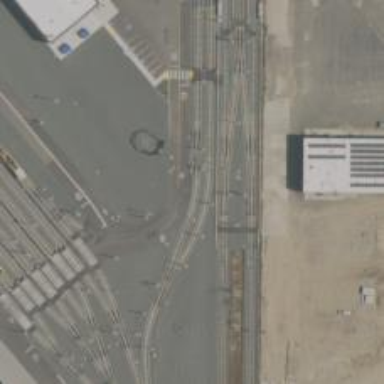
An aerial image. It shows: Light rail yard with electrified contact lines.